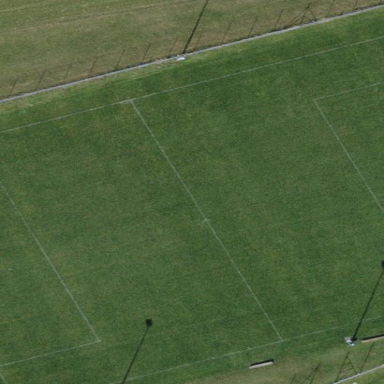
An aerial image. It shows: Soccer pitch for outdoor sports and leisure activities.